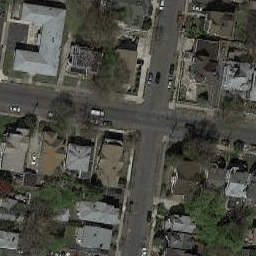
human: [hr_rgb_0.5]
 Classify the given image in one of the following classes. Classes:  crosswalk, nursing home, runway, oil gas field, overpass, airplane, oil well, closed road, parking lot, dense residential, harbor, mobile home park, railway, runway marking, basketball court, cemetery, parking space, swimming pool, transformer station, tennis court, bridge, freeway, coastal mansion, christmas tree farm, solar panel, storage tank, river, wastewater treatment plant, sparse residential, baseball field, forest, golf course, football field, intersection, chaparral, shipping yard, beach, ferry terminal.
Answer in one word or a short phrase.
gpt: intersection